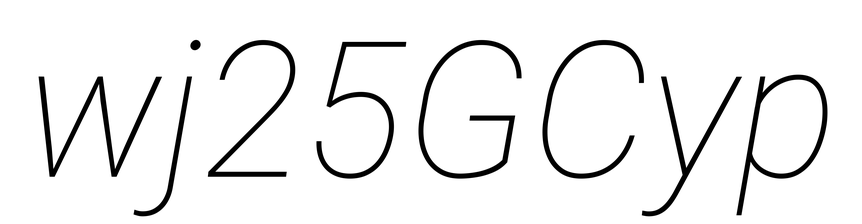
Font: Roboto-Italic_Thin_Italic